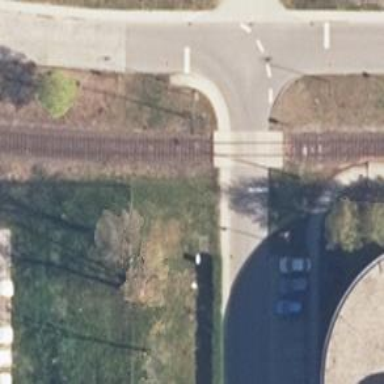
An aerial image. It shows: Level crossing along the railway.